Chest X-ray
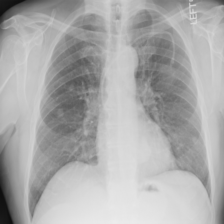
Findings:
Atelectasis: negative
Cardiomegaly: negative
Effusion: negative
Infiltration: negative
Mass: negative
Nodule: positive
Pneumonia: negative
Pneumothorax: negative
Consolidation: negative
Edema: negative
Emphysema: negative
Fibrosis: negative
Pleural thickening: negative
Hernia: negative